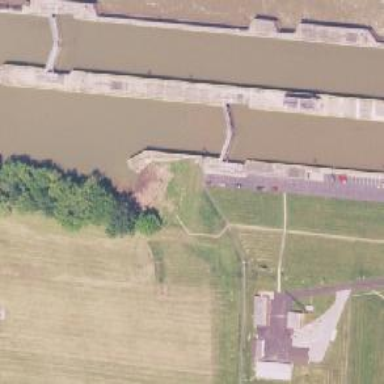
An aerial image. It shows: Lock gate along waterway.